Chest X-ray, PA view. Patient: 45 years old, sex M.
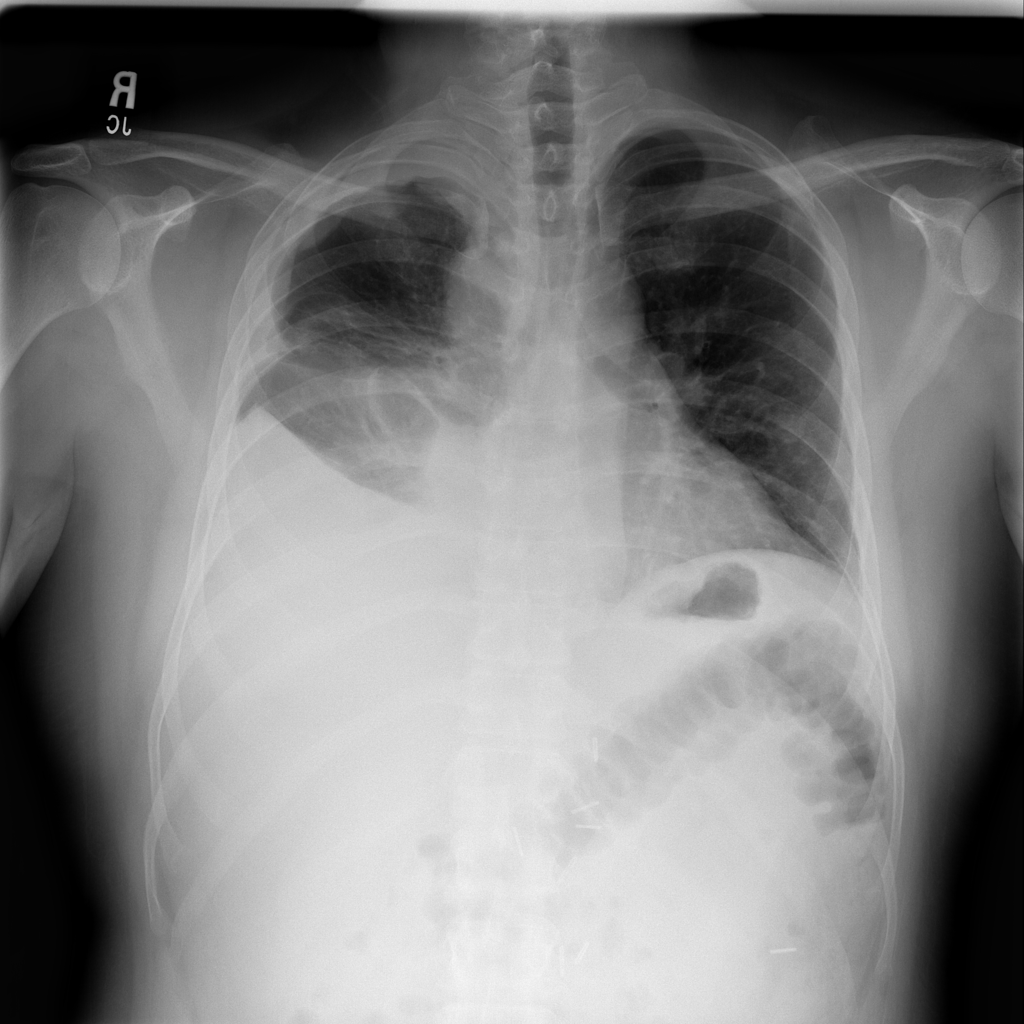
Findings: No Finding